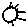
Label: sun